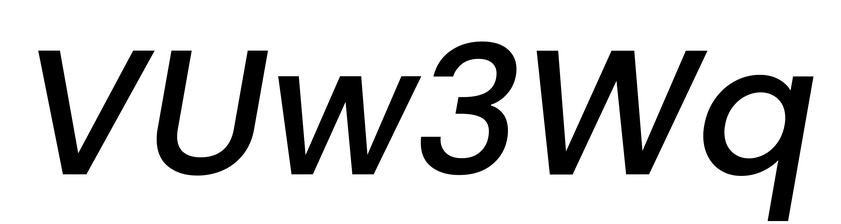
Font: Poppins-MediumItalic